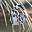
Label: 6